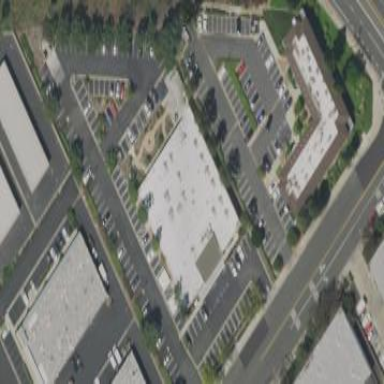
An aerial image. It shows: Commercial building.